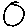
Label: circle